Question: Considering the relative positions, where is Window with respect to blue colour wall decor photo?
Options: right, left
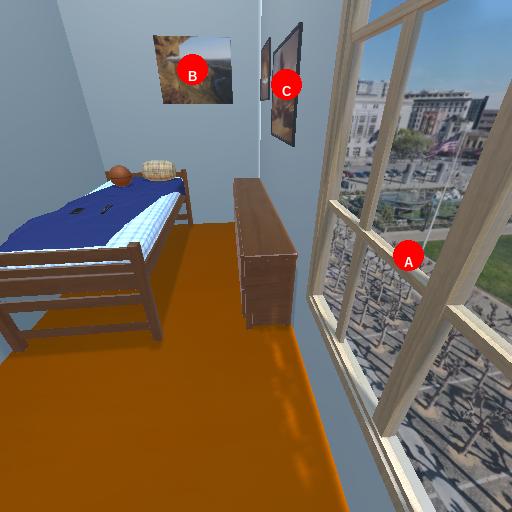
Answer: right